Field crop: maize
Growth stage: 1
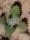
Species: chenopodium